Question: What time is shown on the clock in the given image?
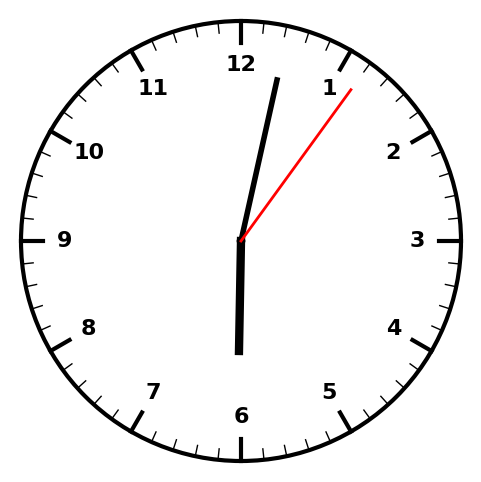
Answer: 06:02:06